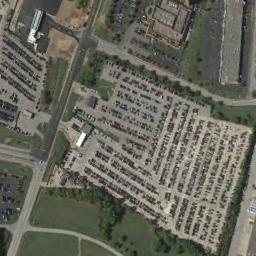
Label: parking_lot